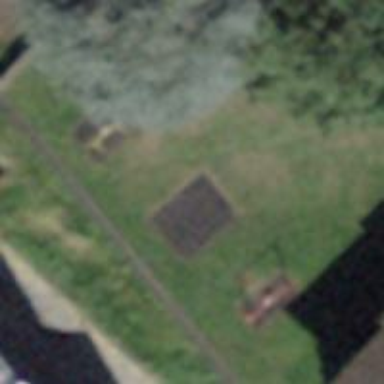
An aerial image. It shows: Playground featuring basket swing.